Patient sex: M
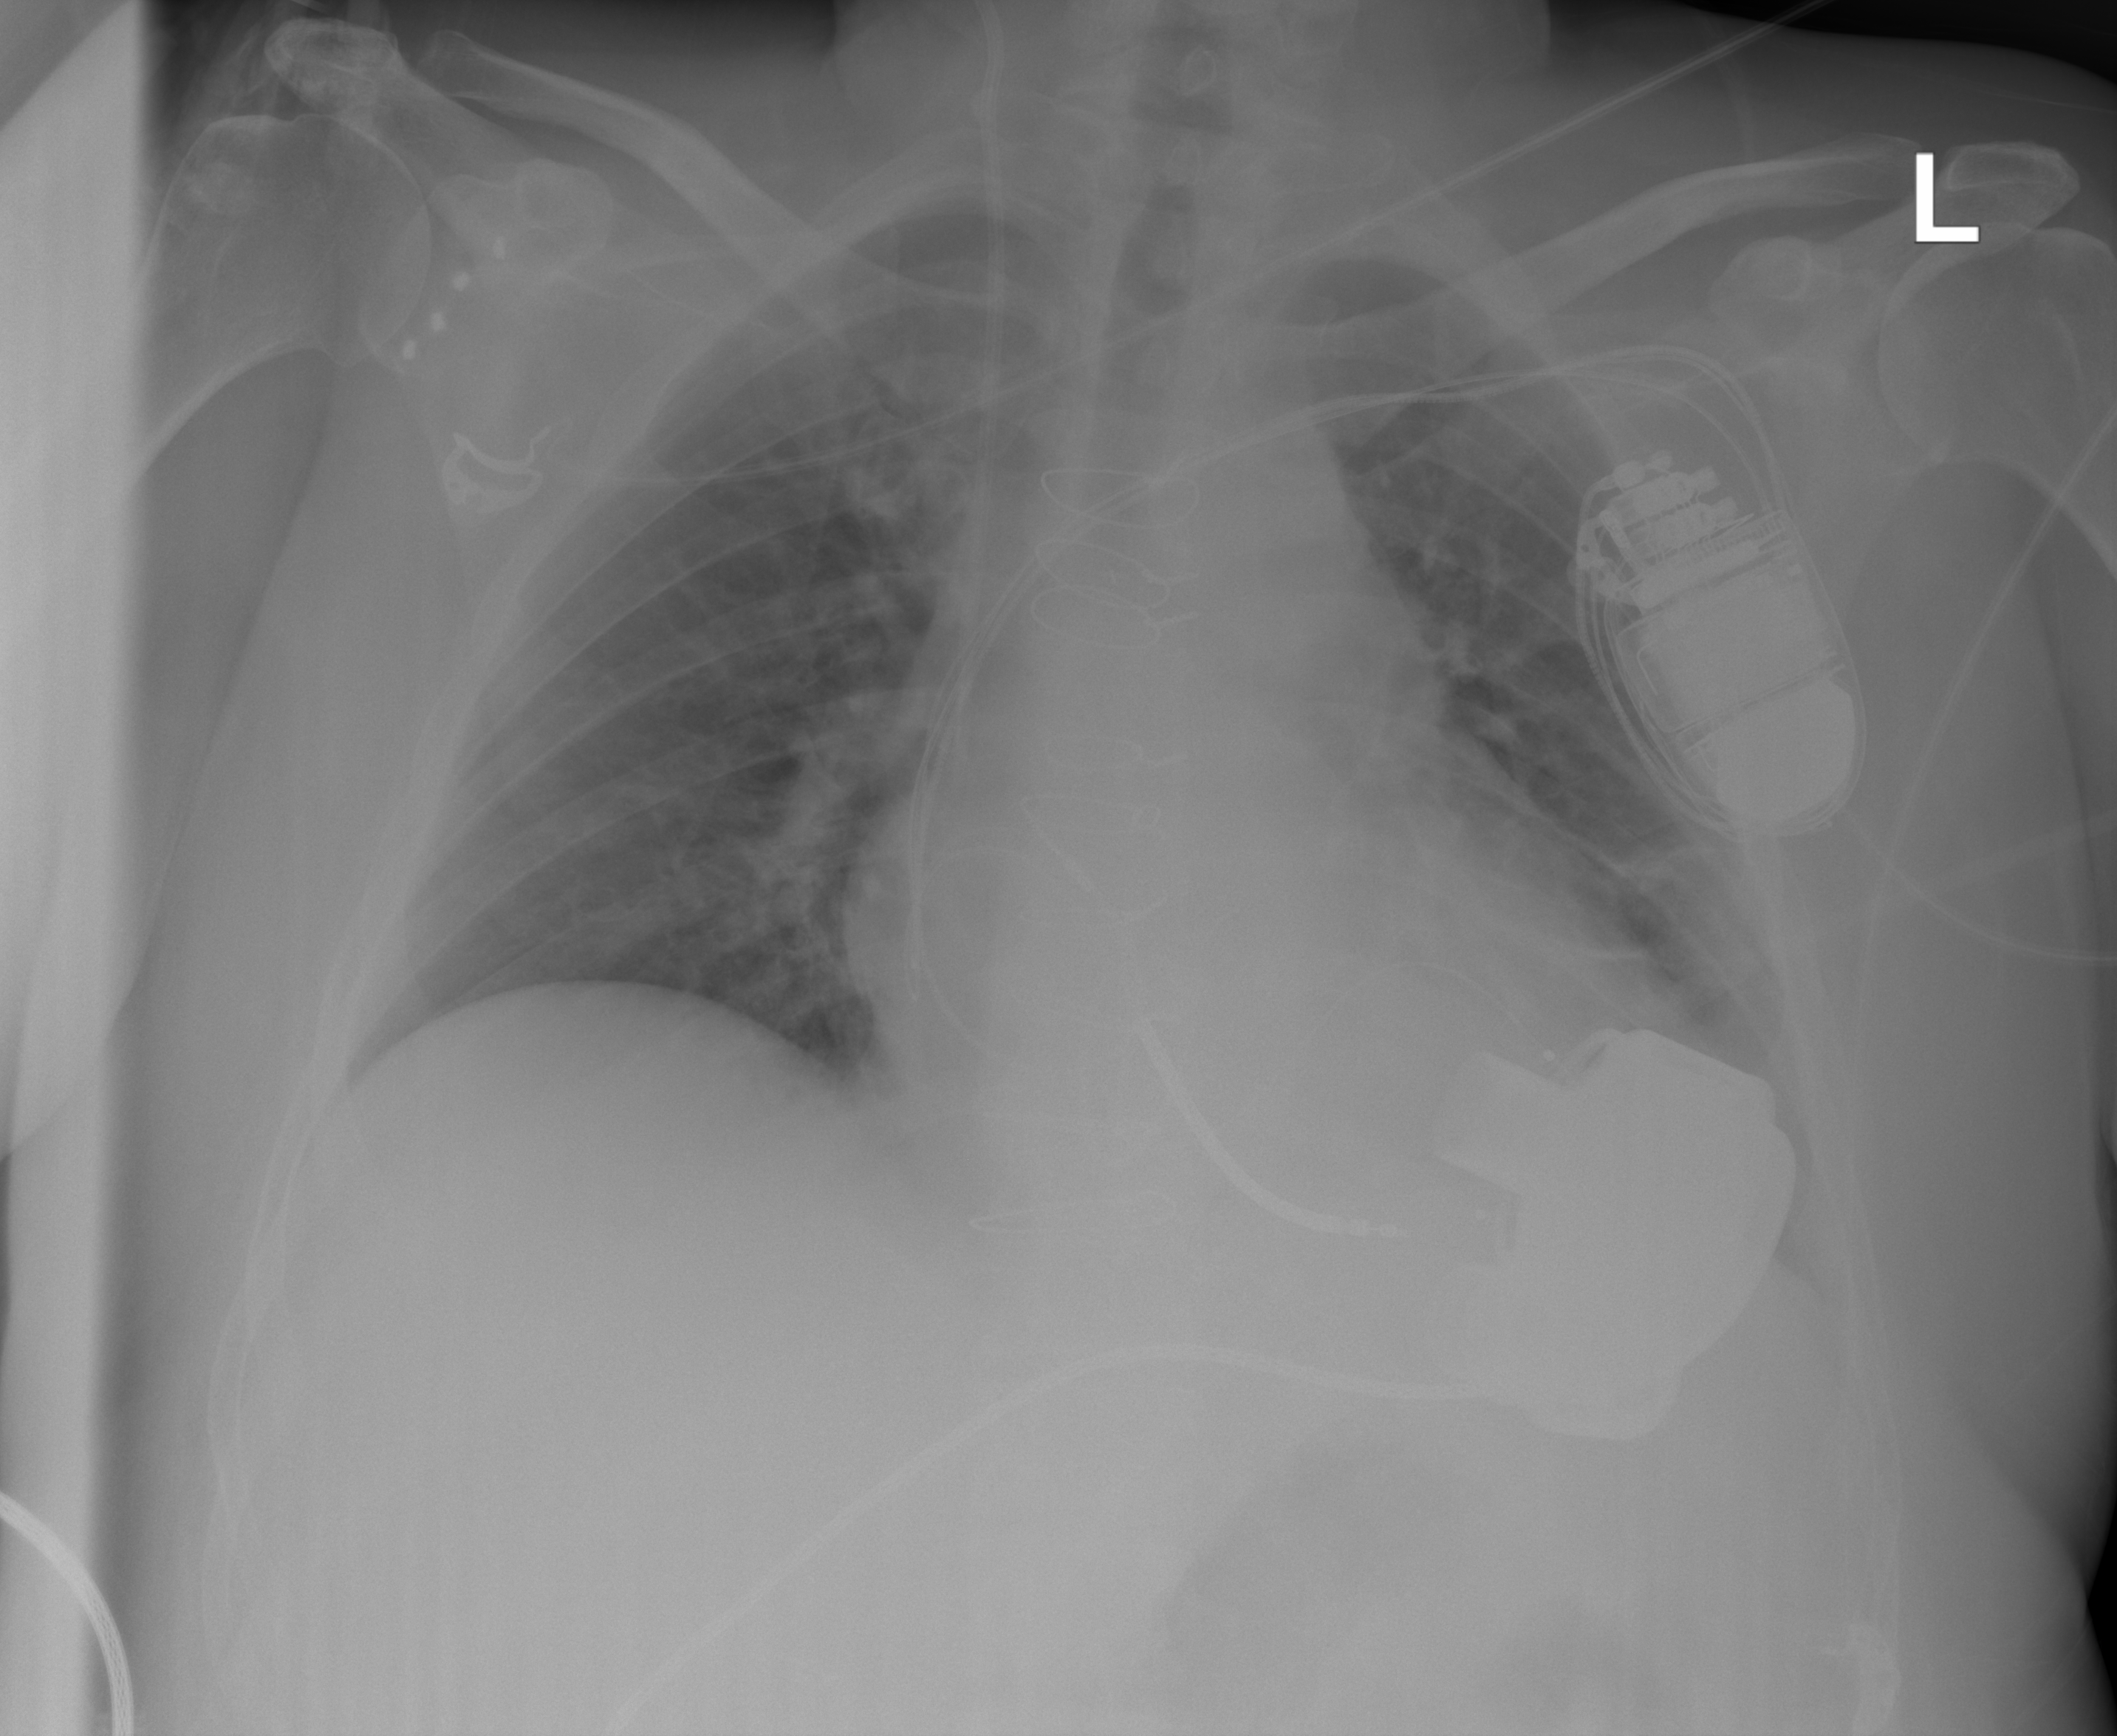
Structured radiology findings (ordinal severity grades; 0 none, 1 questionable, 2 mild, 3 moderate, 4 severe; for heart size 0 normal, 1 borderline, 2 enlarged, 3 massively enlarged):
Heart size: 2
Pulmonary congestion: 1
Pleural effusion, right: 0
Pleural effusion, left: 1
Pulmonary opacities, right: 0
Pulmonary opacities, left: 0
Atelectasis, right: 2
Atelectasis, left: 2